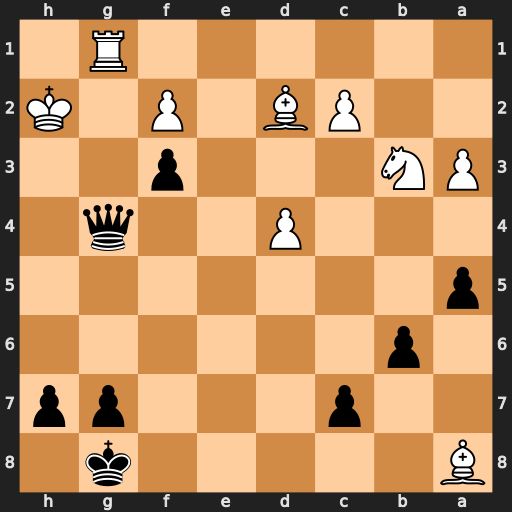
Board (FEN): B5k1/2p3pp/1p6/p7/3P2q1/PN3p2/2PB1P1K/6R1
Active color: b
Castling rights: -
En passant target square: -
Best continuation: Qh4#